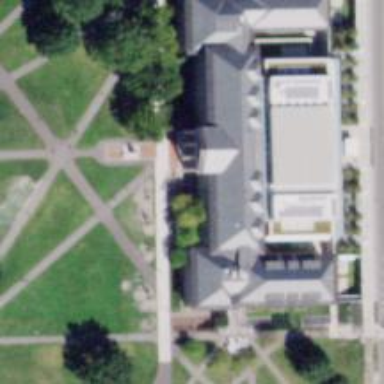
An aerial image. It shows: University building.